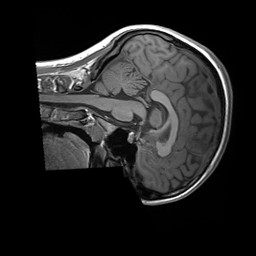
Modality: T1w
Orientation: sagittal
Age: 23
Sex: female
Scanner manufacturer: siemens
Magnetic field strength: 3 T
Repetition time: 1.8 s
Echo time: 0.00232 s